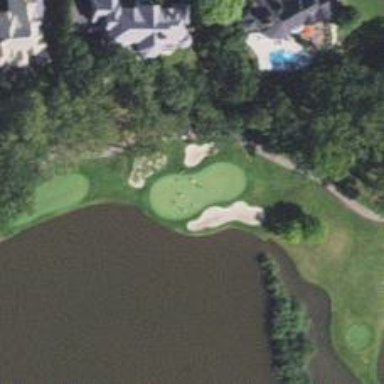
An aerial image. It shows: View of golf hole.